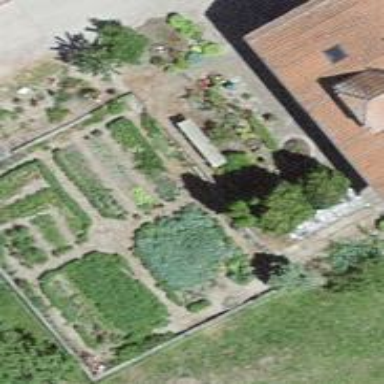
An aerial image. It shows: Garden that is leisure land.